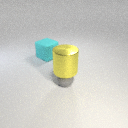
small gray rubber sphere below large yellow metal cylinder